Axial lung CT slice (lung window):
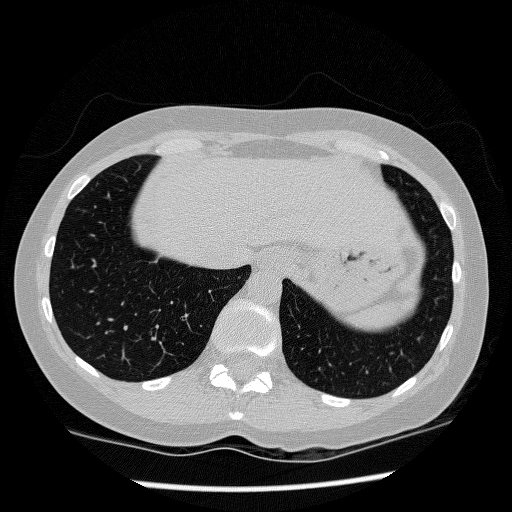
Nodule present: no